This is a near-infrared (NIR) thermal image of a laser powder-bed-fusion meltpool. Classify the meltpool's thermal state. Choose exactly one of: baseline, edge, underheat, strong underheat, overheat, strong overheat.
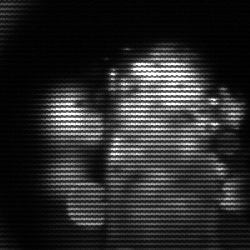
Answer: strong underheat